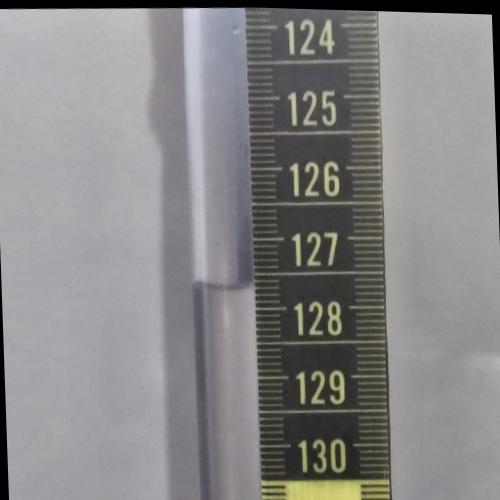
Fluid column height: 127.7 cm